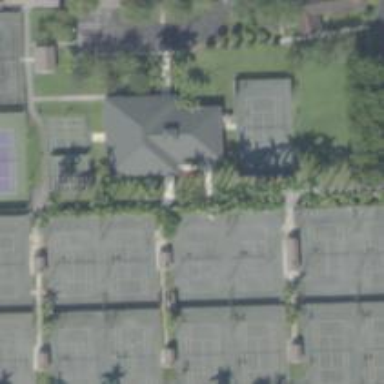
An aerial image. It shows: Tennis court.